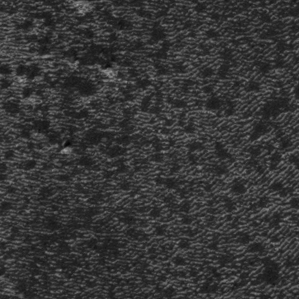
Label: frost